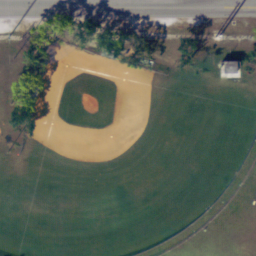
Label: baseball diamond